Question: I've been googling up and down trying to find a solution but I really need some personal help. I'm trying to create a responsive header made up of 4 parts:
1. The header BG
2. Welcome tag on the left
3. Logo in the center
4. Social icons on the right
Here is a copy of the local version i'm working on:
<URL>
The header bg is 1920 wide and I've flipped it and duplicated it and made it repeat-x for any bigger screens. It only needs to scale a bit when the width is reduced to less than 500px. About 70% of its size should do the trick but I'm not sure how to do this.
This is the code i've inserted into the index.php to create my header bg:
'''
<div style="background-image:url(/jaredbrandjes.co.za/images/template/headerbar.png); overflow:hidden; background-repeat:repeat-x;height: 366px;position: absolute;width: 100%;"></div>
'''
This is my current code for elements 2,3,4:
'''
<div class="gantry-img"><span class="gantry-img" style="text-align: left;"><img style="float: left;" src="images/template/header_welcometag.png" alt="" /></span> <span class="gantry-img" style="text-align: center;"><img style="display: block; margin-left: auto; margin-right: auto;" src="images/template/header_logo.png" alt="" /></span> <span class="gantry-img" style="text-align: right;"><img style="float: right;" src="images/template/header_social.png" alt="" /></span></div>
'''
I'm trying to get the elements in a row first of all with the social icons vertically center of the logo and logo horizontally center of the page and not just the space to the right of the welcome tag like it is at the moment. Then, in terms of responsiveness, I would like the logo to remain absolutely center as the width reduces with the welcome tag on the left becoming smaller to fit and the social icons to fall beneath and centered. I hope this makes sense.
I'm using the rocket theme template, Hadron and joomla to try build my site. The header must expand the full way of the browser and must be able to respond to any screen size. I know gantry has some of these tools built in but I have no idea on how to incorporate them. Any help for any of my problems would be greatly appreciated ^_^
Thanks a million!
Here is an image of my site concept:

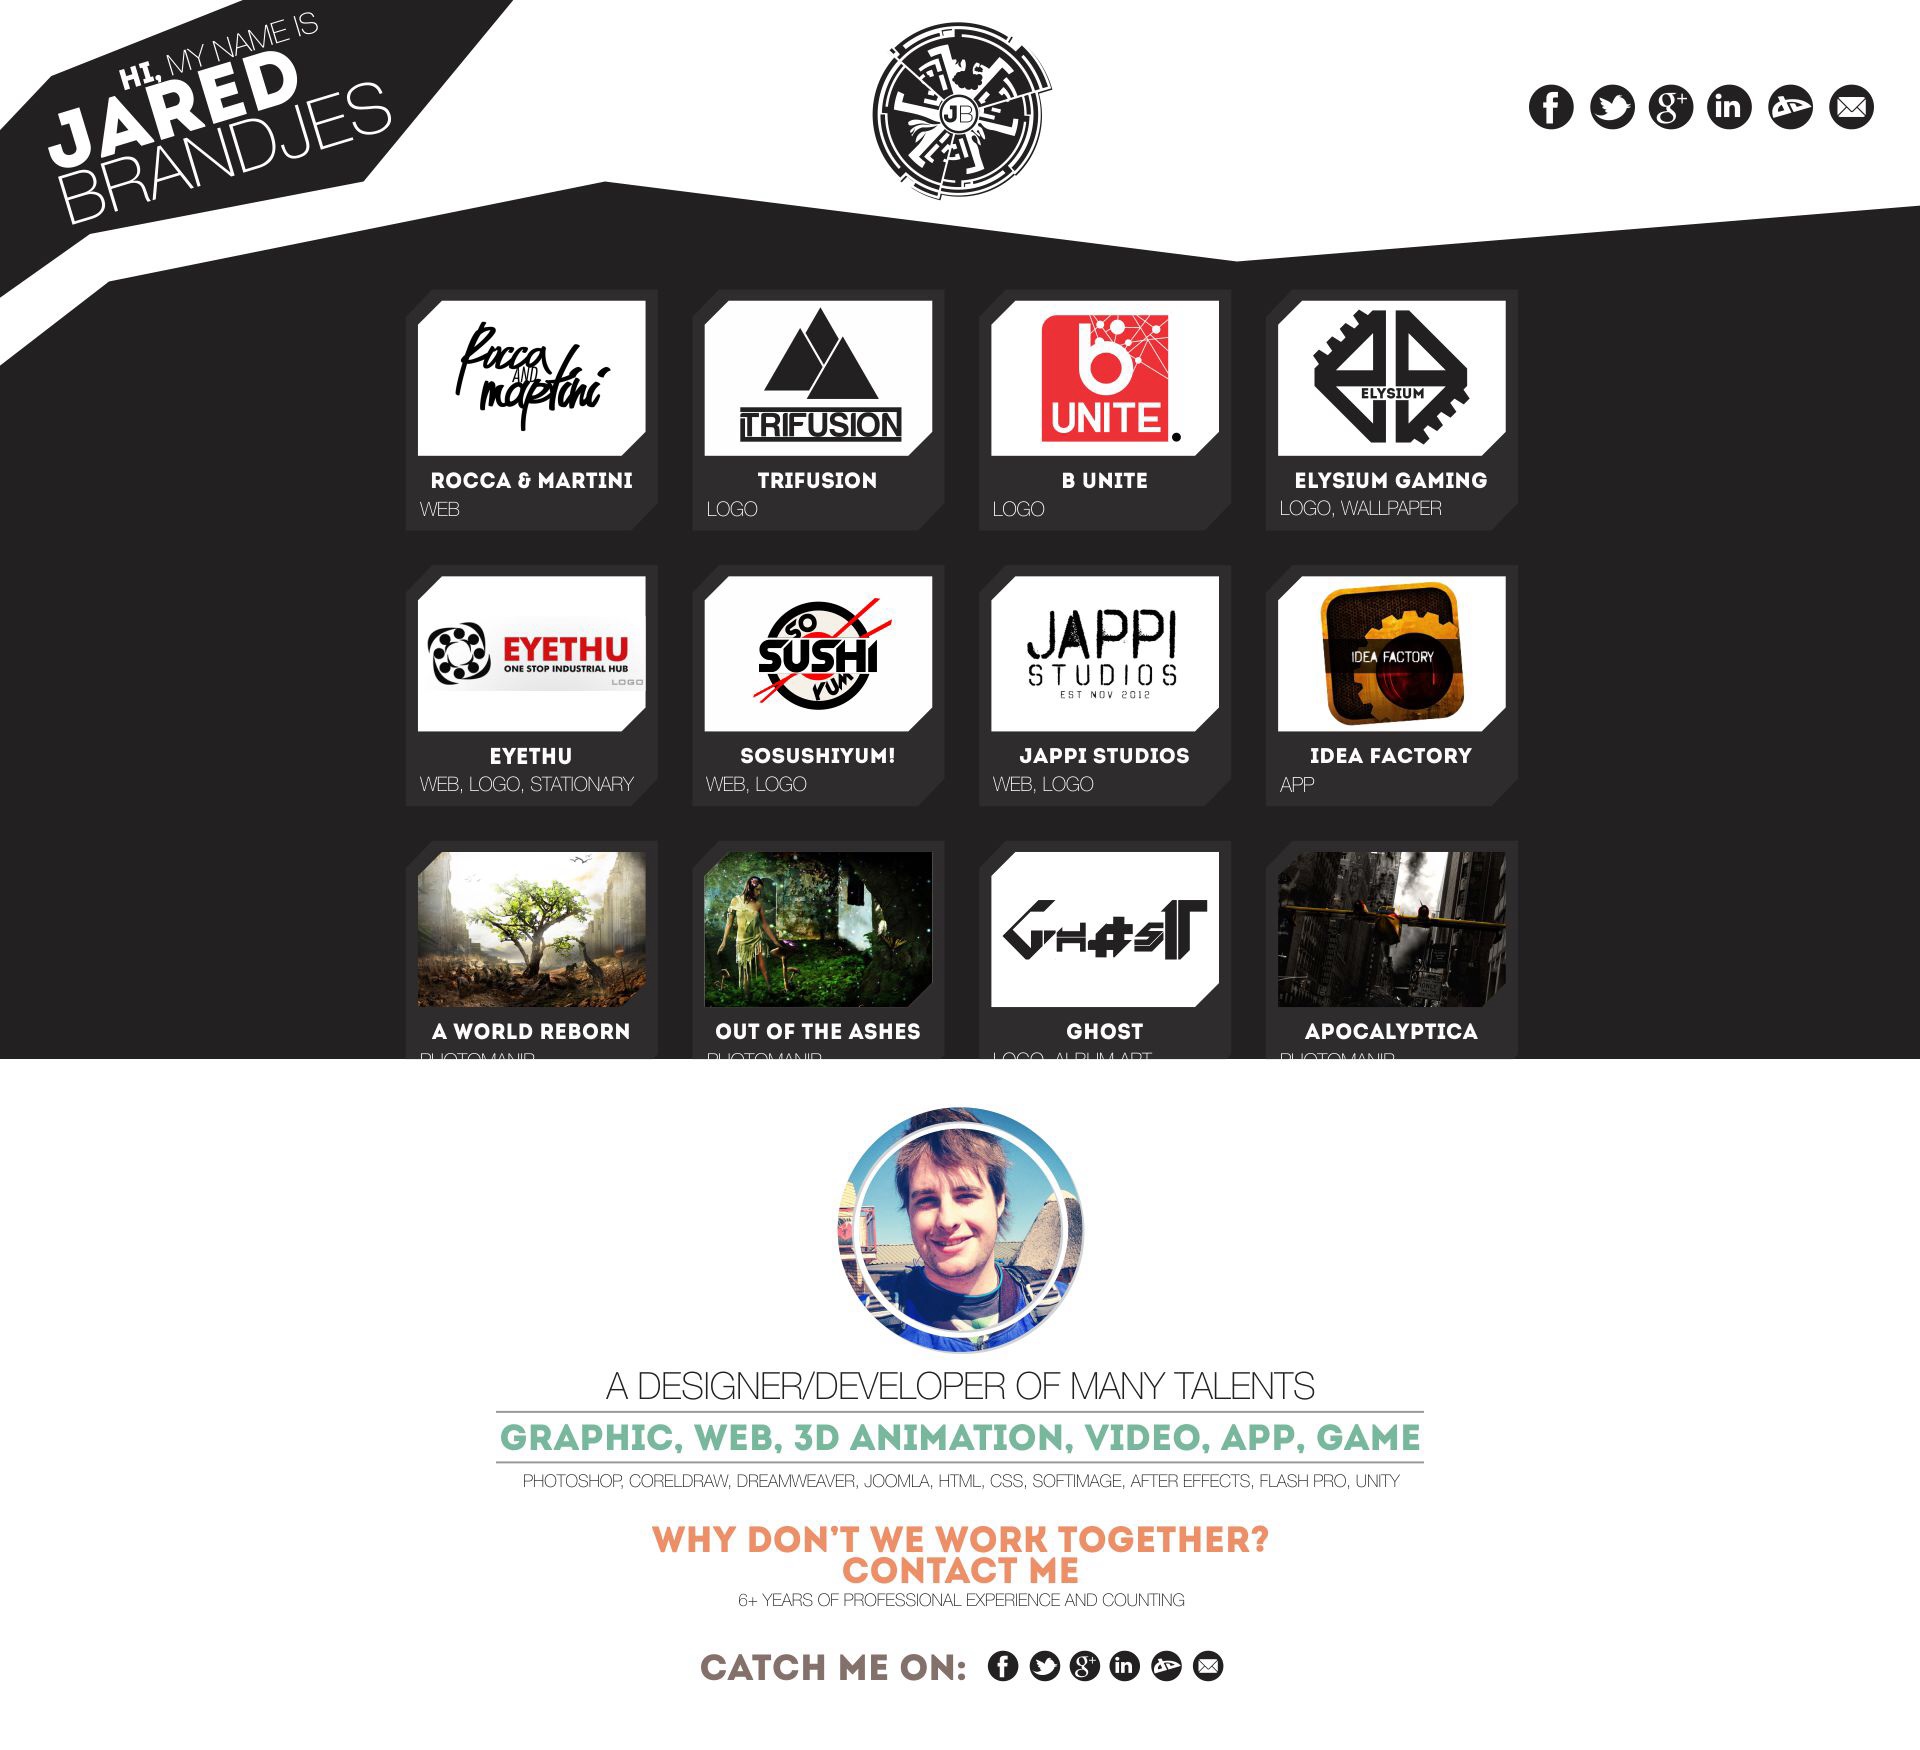
Answer: Thanks to the combination of answers here and some additional research I managed to accomplish my endeavors with the following code.
'''
<div class="gantry-img">
<div class="gantry-img welcometag" style="text-align: left; width: 30%; min-width: 200px; float: left; max-width: 100%;"><img style="margin-left: 0; width: 100%;" src="images/template/header_welcometag.png" alt="" /></div>
<div class="gantry-img clogo" style="text-align: center; width: 40%; min-width: 100px; float: left; margin-top: 32px;"><img src="images/template/header_logo.png" alt="" /></div>
<div class="gantry-img socialcons" style="text-align: right; width: 30%; min-width: 200px; float: left; margin-top: 94px; margin-left: -5%;"><img style="float: right;" src="images/template/header_social.png" alt="" /></div>
<div style="clear: both;"> </div>
</div>
'''
thanks to @ilias
then with some other research, made use of the and added this into the css:
'''
@media all and (max-width : 768px) {.welcometag{display:none;} .clogo{width: 100% !important; clear:both; margin-top: 5px !important;} .socialcons{min-width:100px !important; width: calc(100% - 10px) !important; clear: both !important;text-align: center !important;padding: 15px 5px 5px 5px !important;margin: 20px 0px 0px 0px !important;float: none !important;} .socialcons img{float:none !important;}}
'''
What this does, is remove the welcome tag and reposition and scale the logo and social icons for any screen smaller than 768px wide.
Thanks to all who contributed =)